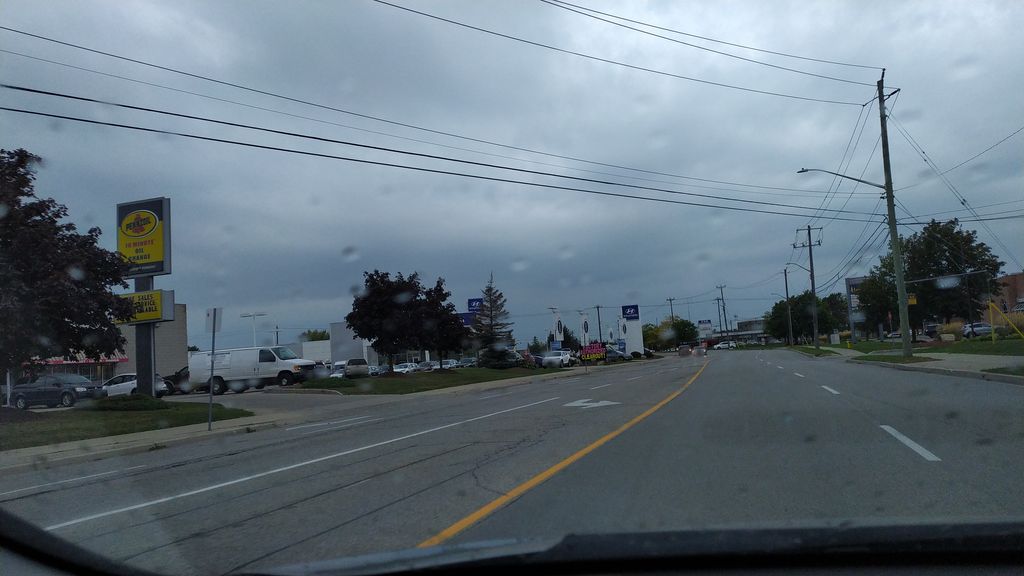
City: kitchener-waterloo